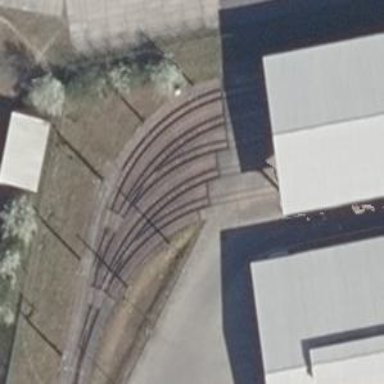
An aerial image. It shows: Tram railway.